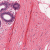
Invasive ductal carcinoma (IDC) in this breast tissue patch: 0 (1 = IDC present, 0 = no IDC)